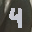
Label: 4